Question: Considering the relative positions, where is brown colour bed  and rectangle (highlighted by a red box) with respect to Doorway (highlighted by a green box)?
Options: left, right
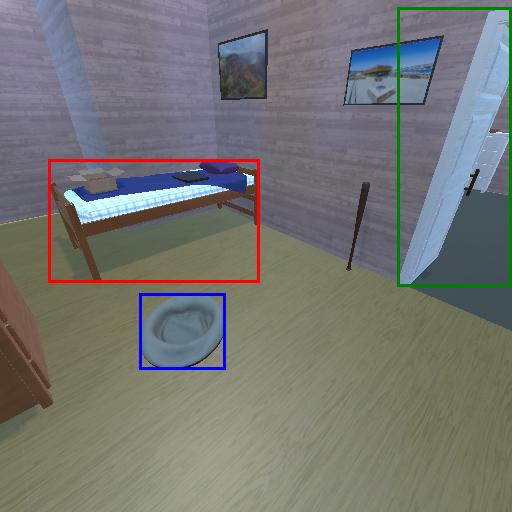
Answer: left